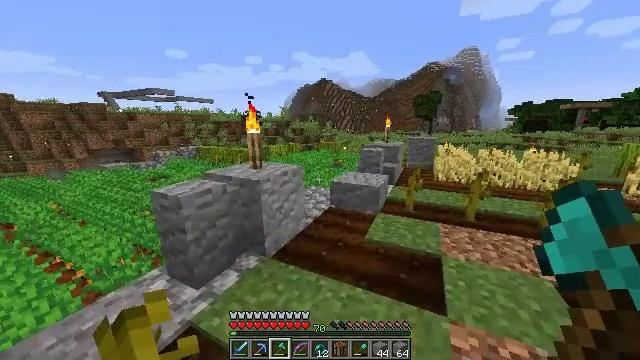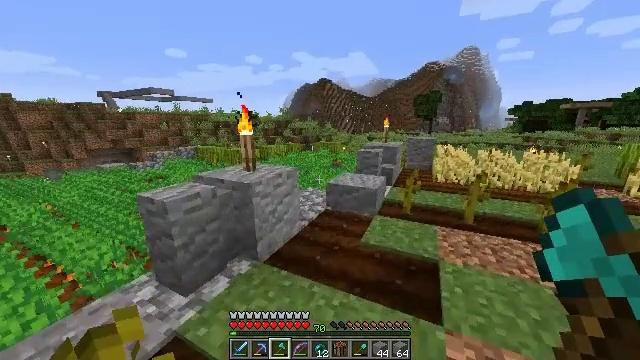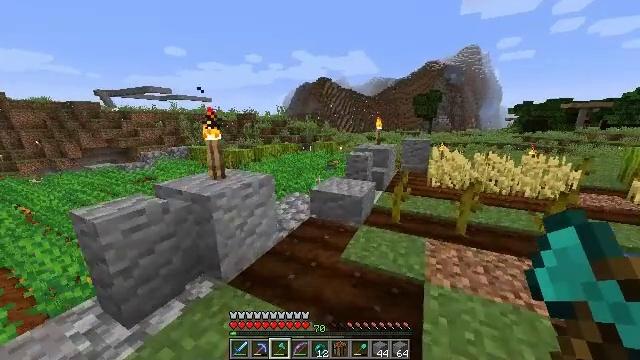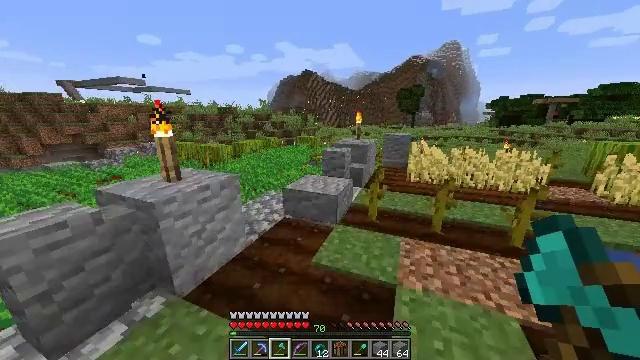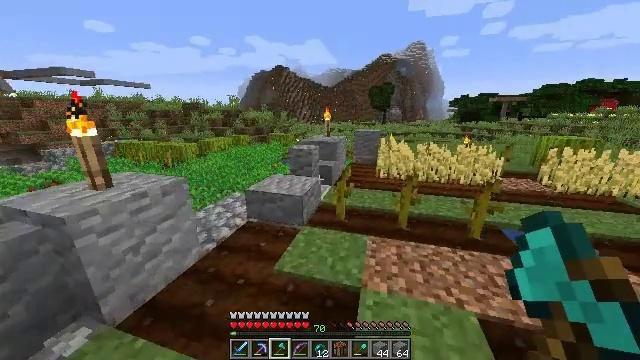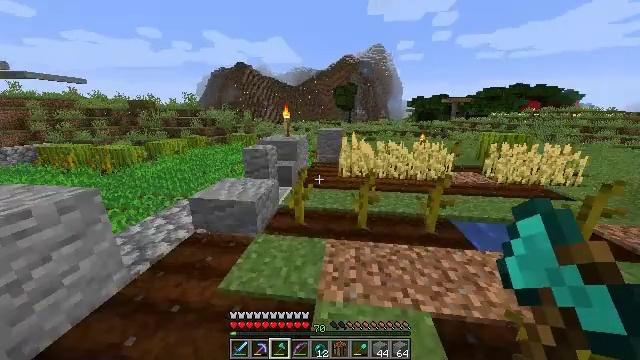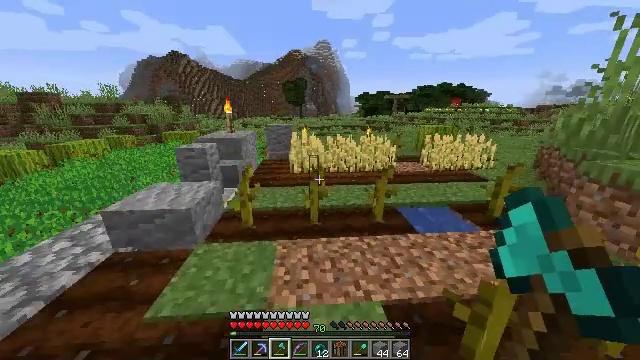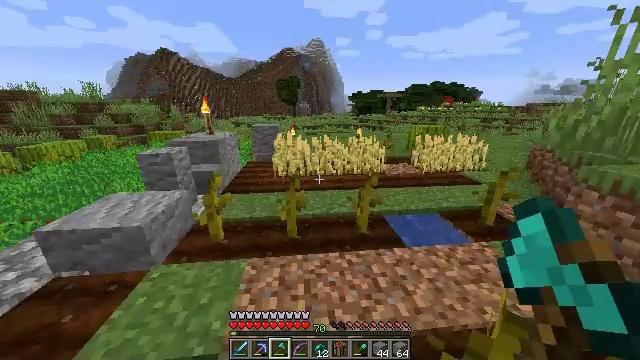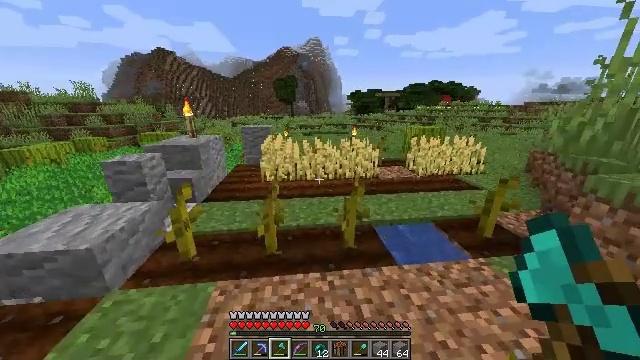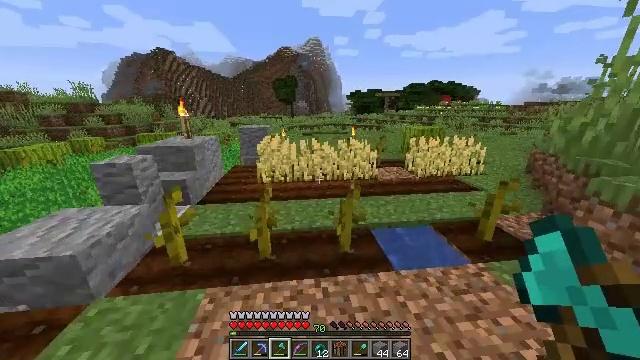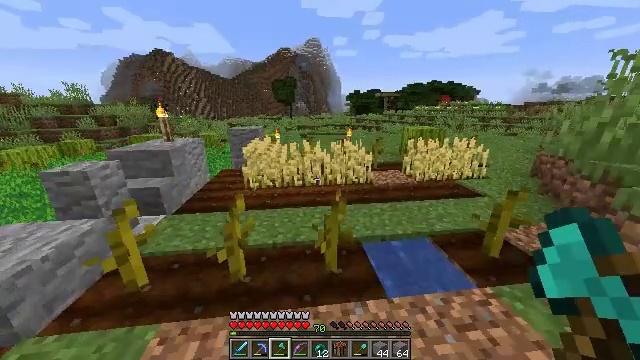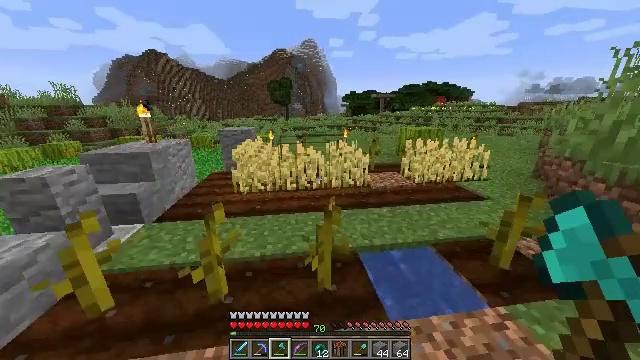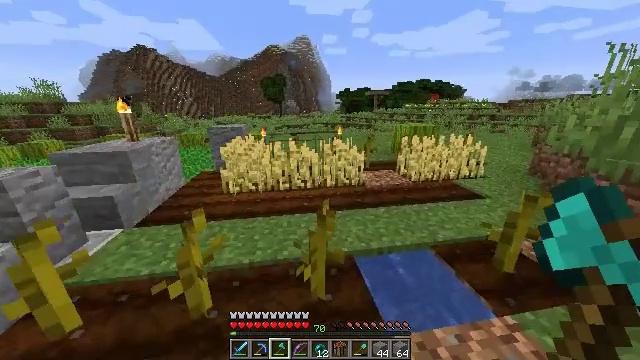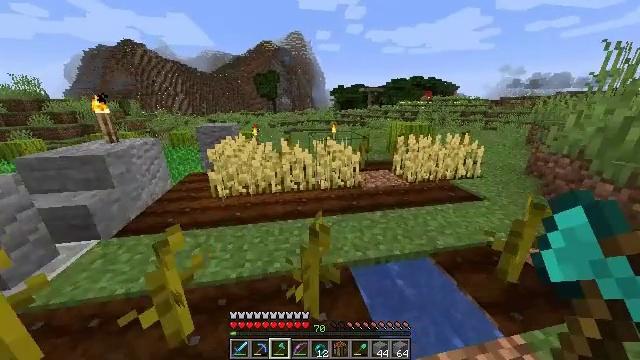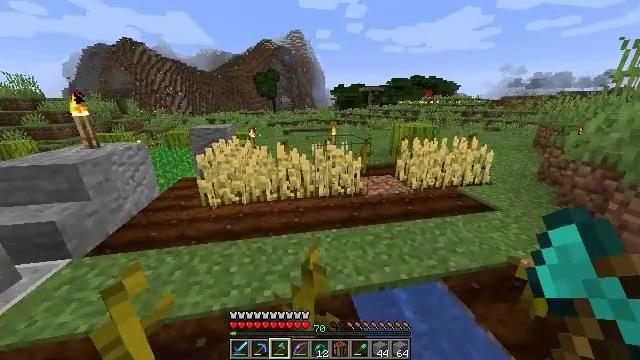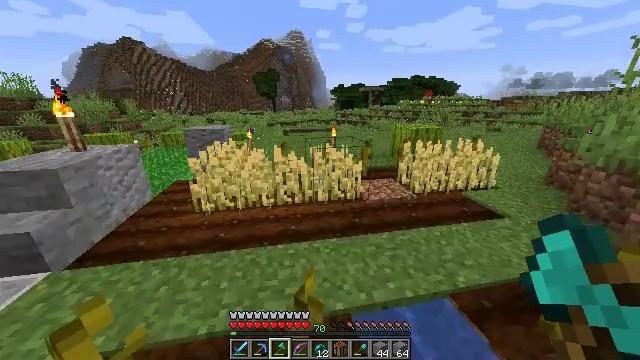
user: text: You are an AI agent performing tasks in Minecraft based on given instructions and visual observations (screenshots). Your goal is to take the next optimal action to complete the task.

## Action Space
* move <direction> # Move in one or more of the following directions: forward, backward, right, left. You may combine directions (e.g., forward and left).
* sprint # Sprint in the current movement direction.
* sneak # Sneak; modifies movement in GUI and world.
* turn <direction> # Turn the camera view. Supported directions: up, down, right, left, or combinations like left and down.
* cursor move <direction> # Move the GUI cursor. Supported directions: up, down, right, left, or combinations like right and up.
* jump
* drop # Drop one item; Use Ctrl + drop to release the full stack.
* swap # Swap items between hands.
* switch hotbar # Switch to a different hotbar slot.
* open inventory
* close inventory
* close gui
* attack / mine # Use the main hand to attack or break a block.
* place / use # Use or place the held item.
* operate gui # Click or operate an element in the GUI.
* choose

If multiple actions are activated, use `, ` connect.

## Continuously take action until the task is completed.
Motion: motion action
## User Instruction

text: Mine a melon block.
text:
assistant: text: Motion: move forward and move right, sprint
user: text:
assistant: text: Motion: move forward and move right, sprint
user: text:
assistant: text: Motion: move forward and move right, sprint, turn right and down
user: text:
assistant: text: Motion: move forward and move right, sprint, turn right
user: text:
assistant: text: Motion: move forward and move right, sprint, turn right
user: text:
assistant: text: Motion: move forward and move right, sprint, turn right and down
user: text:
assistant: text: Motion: move forward and move right, sprint, turn right
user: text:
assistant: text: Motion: move forward and move right, sprint
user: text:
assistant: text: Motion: move forward and move right, sprint
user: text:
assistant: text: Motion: move forward, sprint
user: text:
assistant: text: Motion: move forward, sprint
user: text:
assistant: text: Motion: move forward, sprint, turn right
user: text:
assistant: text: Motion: move forward, sprint, turn right
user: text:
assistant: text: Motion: move forward, sprint
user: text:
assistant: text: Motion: move forward, sprint
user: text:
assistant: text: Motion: move forward, sprint
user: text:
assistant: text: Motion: move forward, sprint
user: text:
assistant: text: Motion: move forward, sprint
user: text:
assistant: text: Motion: move forward, sprint
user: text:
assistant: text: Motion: move forward, sprint
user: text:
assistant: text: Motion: move forward, sprint
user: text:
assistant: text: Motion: move forward, sprint
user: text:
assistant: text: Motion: move forward, sprint
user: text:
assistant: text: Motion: move forward, sprint, turn right and down
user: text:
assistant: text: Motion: move forward, sprint, turn right and down
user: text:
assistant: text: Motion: move forward, sprint, turn right and down
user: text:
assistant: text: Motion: move forward, sprint, turn right
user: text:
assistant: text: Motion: move forward, sprint, turn right
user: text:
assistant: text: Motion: move forward, sprint, turn right
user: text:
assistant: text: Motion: move forward, sprint